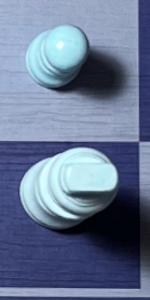
Label: King_White